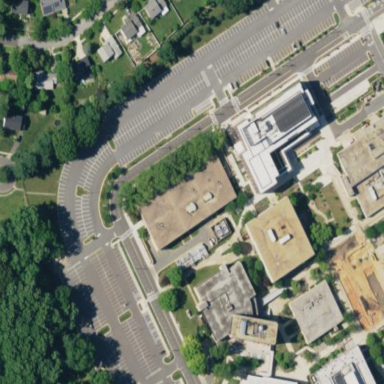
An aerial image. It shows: View of university building.